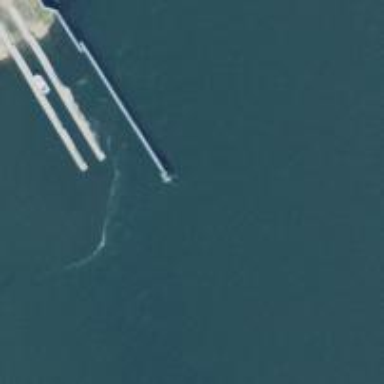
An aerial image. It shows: Breakwater structure.